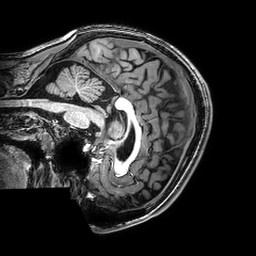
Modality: T1w
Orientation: sagittal
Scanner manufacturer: philips
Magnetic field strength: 3 T
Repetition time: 0.008237 s
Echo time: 0.00379 s